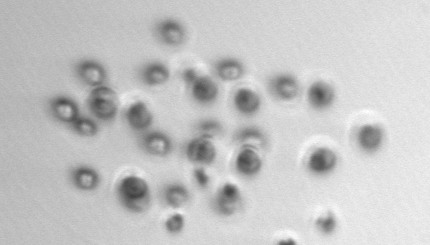
Label: Phaeocystis